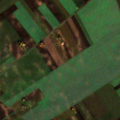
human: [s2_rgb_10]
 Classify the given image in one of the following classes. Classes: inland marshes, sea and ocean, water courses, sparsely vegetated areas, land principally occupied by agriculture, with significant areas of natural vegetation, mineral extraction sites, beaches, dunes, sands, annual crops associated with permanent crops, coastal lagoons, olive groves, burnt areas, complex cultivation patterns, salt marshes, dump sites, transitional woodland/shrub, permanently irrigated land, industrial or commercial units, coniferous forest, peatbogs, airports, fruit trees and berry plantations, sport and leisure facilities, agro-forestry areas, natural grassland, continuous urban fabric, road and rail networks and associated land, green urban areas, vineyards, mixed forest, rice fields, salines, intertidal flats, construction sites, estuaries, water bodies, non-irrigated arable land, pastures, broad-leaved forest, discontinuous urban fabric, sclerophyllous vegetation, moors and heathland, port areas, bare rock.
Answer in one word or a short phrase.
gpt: non-irrigated arable land